六年级 · 算术
 看图列式计算。

(1)

$\frac{3}{4} \times$ $\qquad$
(2)

$\times \frac{5}{8}=$ $\qquad$
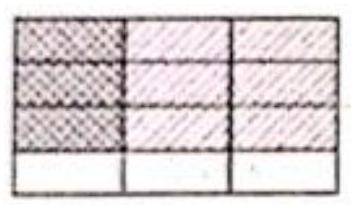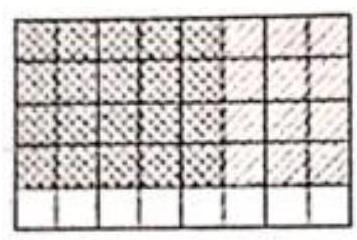
答案: (1) $\frac{1}{3} ; \frac{1}{4}$

(2) $\frac{4}{5} ; \frac{1}{2}$